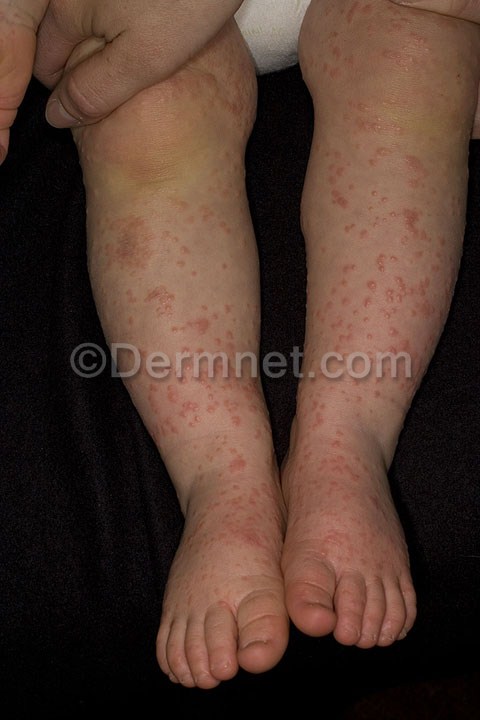
Disease: Exanthems and Drug Eruptions